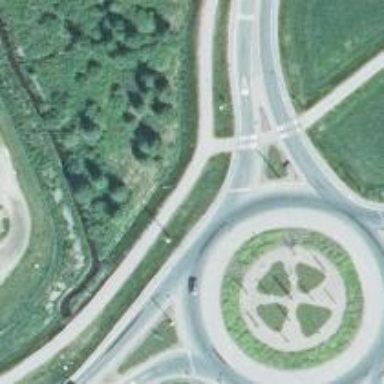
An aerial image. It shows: Roundabout on trunk highway with asphalt surface.